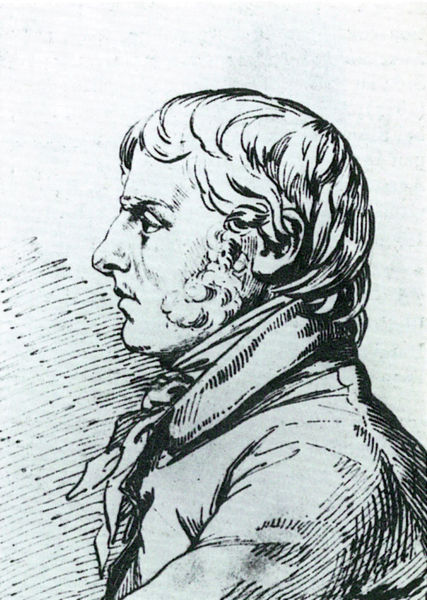
Titel: Selbstbildnis im Profil
Künstler: Caspar David Friedrich
Standort: Hamburg
Institution: Kunsthalle
Schlagwörter: feder, mann, schatten, weiß, grau, haar, hell, licht, mund, nase, ohr, profil, rücken, schwarz, skizze, zeichnung, blick, tuch, anzug, bart, hemd, jacke, jung, arm, augen, falten, gesicht, knoten, kragen, ärmel, bildnis, portrait, porträt, auge, haare, mantel, kinn, locken, schulter, holzschnitt, papier, grafik, graphik, linien, französisch, friedrich, romantik, karikatur, dichter, ernst, halstuch, selbstporträt, striche, tusche, links, kohle, druck, druckgraphik, druckgrafik, schraffur, schwarz weiß, holzstich, radierung, schrafur, stich, künstler, strich, selbstbildnis, backenbart, schiller, schraffiert, koteletten, pinsel, strähne, kotletten, jüngling, selbstportrait, müde, schwart, caspar david friedrich, cdf, männerkopf, goethe, david, gewellt, strähnen, federzeichnung, zeichung, blei, caspar, kreuzschraffur, kottletten, büchner, darwin, franlreich, haslstuch, selbstprotä, kotlette, frofil